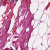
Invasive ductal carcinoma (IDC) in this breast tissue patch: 0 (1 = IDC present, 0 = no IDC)